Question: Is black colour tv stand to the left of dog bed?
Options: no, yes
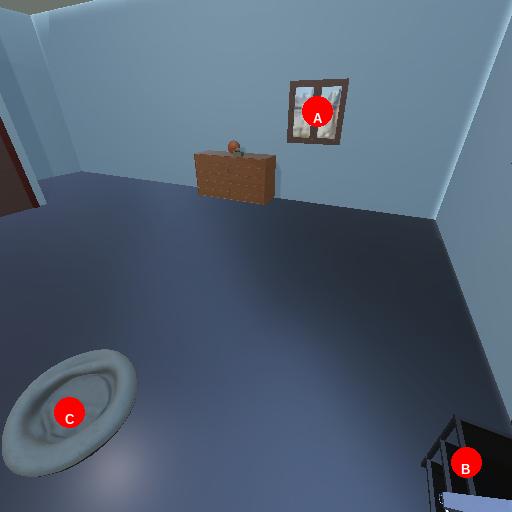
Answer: no